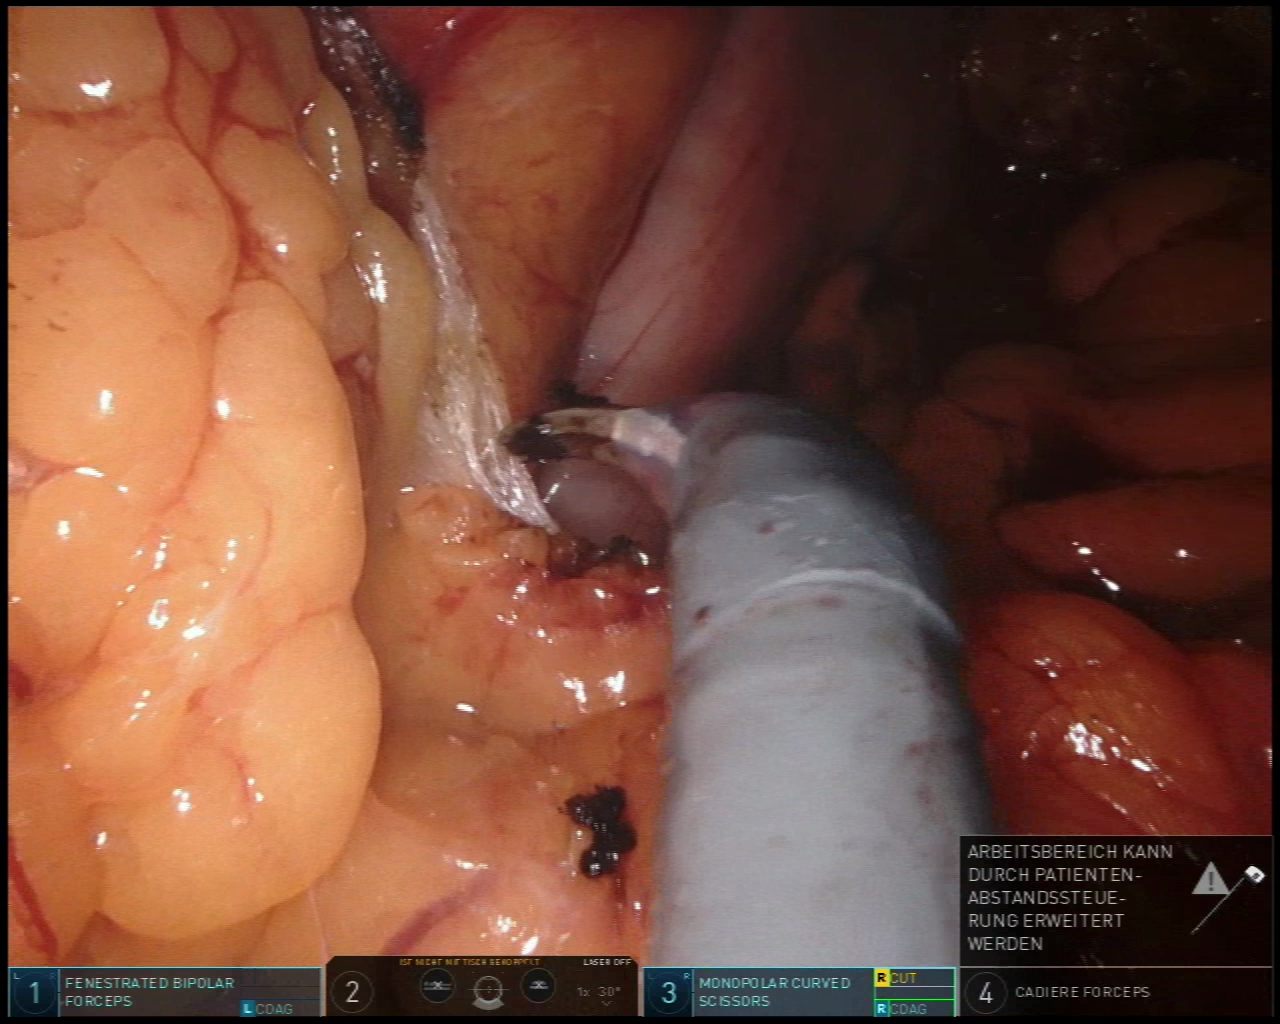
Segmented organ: stomach
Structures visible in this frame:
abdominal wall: no
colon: no
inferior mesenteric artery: no
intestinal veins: no
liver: no
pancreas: no
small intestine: no
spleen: no
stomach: yes
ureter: no
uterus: no
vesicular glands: no